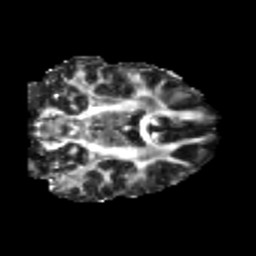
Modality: FA
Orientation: coronal
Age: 25
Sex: male
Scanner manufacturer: siemens
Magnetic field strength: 3 T
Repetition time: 3.5 s
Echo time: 0.104 s